Question: I ran Sql Server Discovery report from Installation Center, and this is what i got :

Does this indicate a correct Sql server installation ?
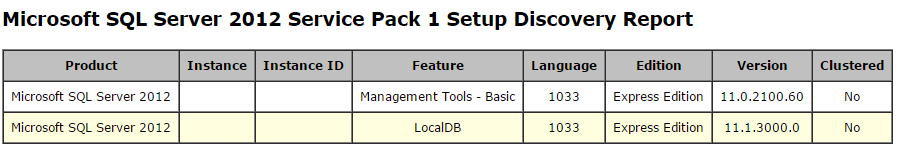
Answer: I'm am assuming you want the db. You do not have the Database Engine installed. You can find more info about each of the SQL Server <URL> here.